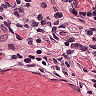
Metastatic tissue present: no